Question: I am trying to use Line2D to render a line between the last point clicked on a polygon and the user's mouse. My current code currently works, but it lags FOREVER between renders, so that the line lags way behind the mouse. Current relevant code is:
'''
#in constructor
cid2 = self.ui.canvas2.mpl_connect('motion_notify_event', self.renderMeasureLine)
#This gets called and is laggy
def renderMeasureLine(self, mouseEvent):
if self.measuring and mouseEvent.inaxes == self.ui.canvas2.axes and len(self.pointListX) > 0:
if self.dotted_line in self.ui.canvas2.axes.lines:
self.ui.canvas2.axes.lines.remove(self.dotted_line)
self.dotted_line = Line2D([self.pointListX[-1],mouseEvent.xdata],[self.pointListY[-1],mouseEvent.ydata],
color=color, axes=self.ui.canvas2.axes, ls = '--')
self.ui.canvas2.axes.add_line(self.dotted_line)
self.ui.canvas2.draw()
'''
================================================================================
'''
#mpl canvas class
class MyDynamicMplCanvas(MyMplCanvas):
"""A canvas that updates itself every second with a new plot."""
def __init__(self, *args, **kwargs):
MyMplCanvas.__init__(self, *args, **kwargs)
self.colorMap = cmap.bone
def compute_initial_figure(self):
self.axes.imshow(self.data, cmap = cmap.bone)
def update_figure(self, dataOverride = None):
if self.data is not None or dataOverride is not none:
FigureCanvas.updateGeometry(self)
self.axes.clear()
if dataOverride is not None:
self.axes.imshow(dataOverride, cmap = self.getColorMap())
else:
self.axes.imshow(self.data, cmap = self.getColorMap())
self.draw()
'''
So essentially, every time the mouse moves, I want to update a dotted line between the last polygon point clicked and the current new mouse position. This works, but it is SUPER laggy. Any ideas??
Edit: Picture of what's going on. The dotted line is what is slow.

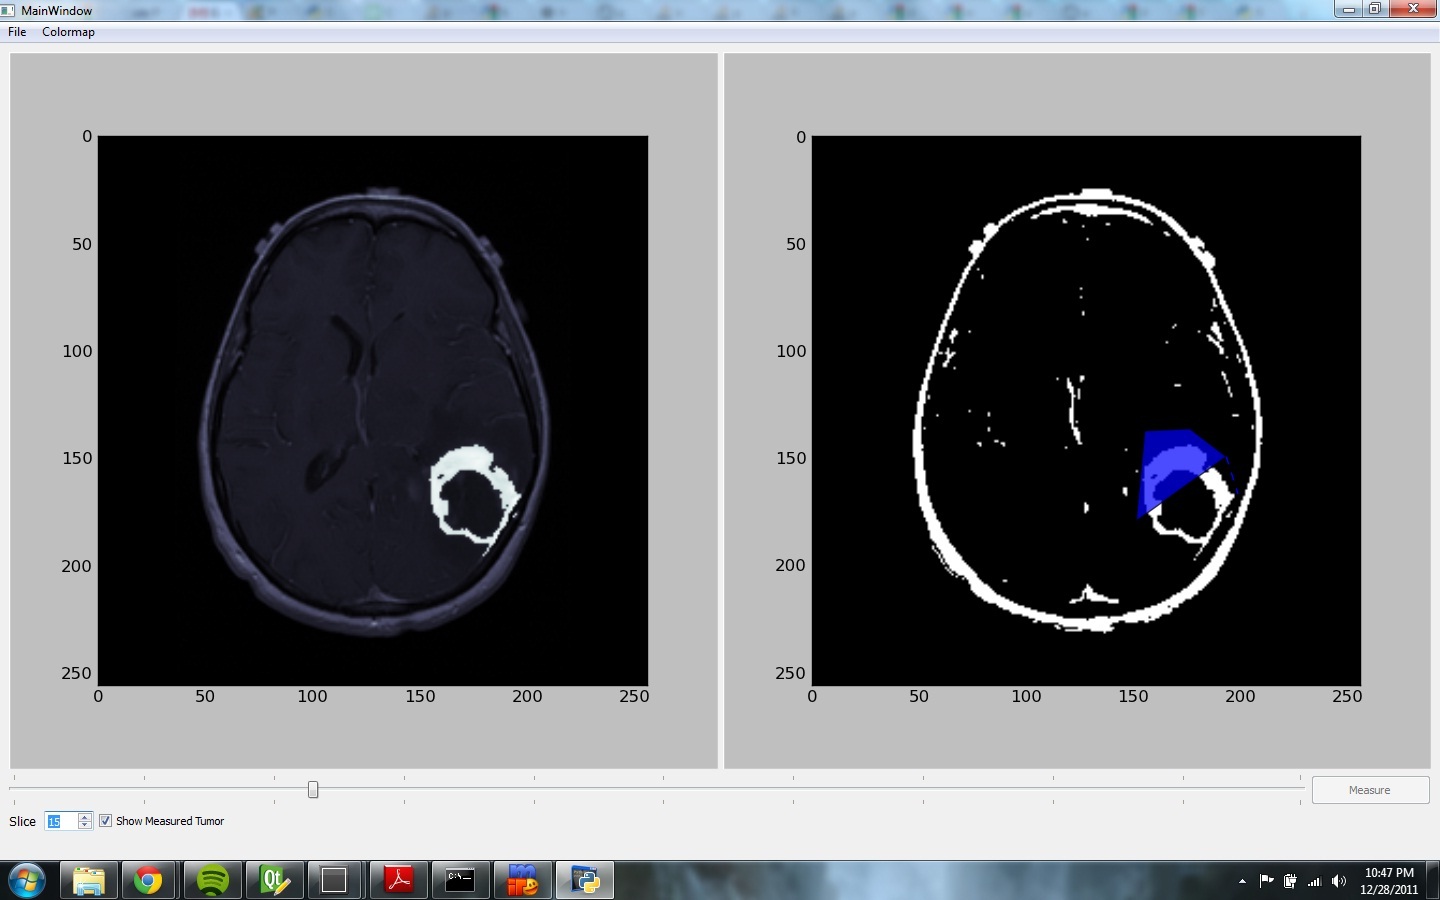
Answer: Do not create a new 'Line2D' for every mouse move. A 'Line2D' can have more than 2 points. So instead, use 'Line2D.set_data()' to alter the data in a single 'Line2D'.
Drawing one 'Line2D' with thousands of points will surely be faster than instantiating and drawing thousands of 'Line2D's.
'''
def renderMeasureLine(self, mouseEvent):
if (self.measuring and mouseEvent.inaxes == self.ui.canvas2.axes
and len(self.pointListX) > 0):
if self.dotted_line in self.ui.canvas2.axes.lines:
x, y = self.dotted_line.get_data()
x.append(mouseEvent.xdata)
y.append(mouseEvent.ydata)
self.dotted_line.set_data(x, y)
else:
self.dotted_line = Line2D(
[self.pointListX[-1],mouseEvent.xdata],
[self.pointListY[-1],mouseEvent.ydata],
color=color, axes=self.ui.canvas2.axes, ls = '--')
self.ui.canvas2.axes.add_line(self.dotted_line)
self.ui.canvas2.blit(self.ui.canvas2.axes.bbox)
self.ui.canvas2.draw_idle()
'''